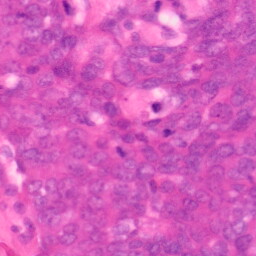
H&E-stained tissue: Colon